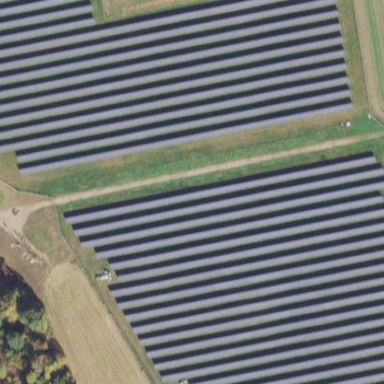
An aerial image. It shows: Solar photovoltaic power plant surrounded by fence.